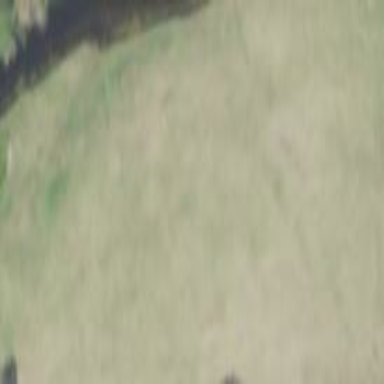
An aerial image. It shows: Grassy fairway on golf course.